Question: I work for a web development firm, and I designed a page for some of our marketing people to add custom footers to various pages in our application. We have various test environments before we deploy our product for the world to see.
The problem is, when someone tries to add a javascript:(void) call to the footer HTML, they are presented with a blank page with the following error message:
'''
ERROR
error
This page can't be displayed due to a security violation. Contact support for additional information.
'''
a picture is shown here:

The error will go away if the user gets rid of the Javascript:void calls. Is this error a server error? There is no code that directly handles this error in our application, and the browser returned a 200 OK POST response.
This error is only occurring in our public-accessible environments, which again leads me to believe it is a server issue.
Any help or information on this error would be great.
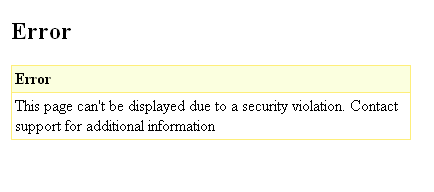
Answer: Looks like it was a firewall issue. I brought it up to my network manager and he knows what to do now. The issue was related to Imperva, which sits in front on the server, monitoring traffic and blocking "threatening" requests.